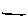
Label: line